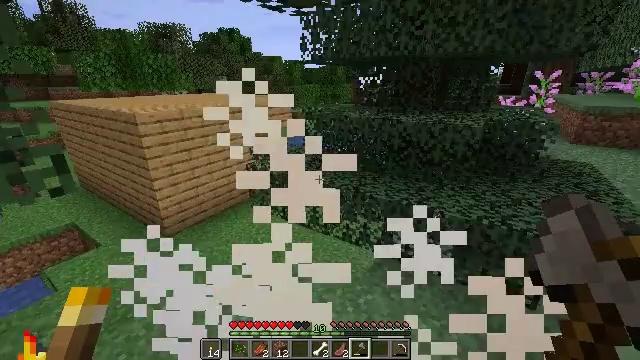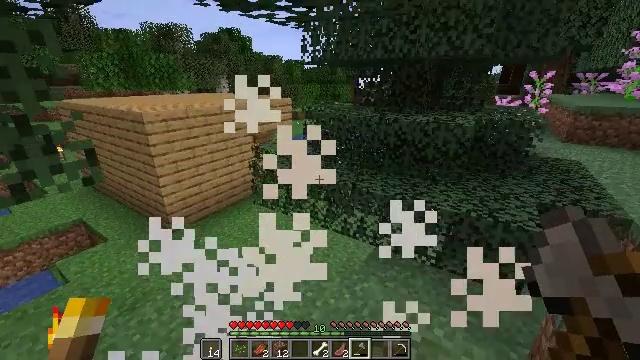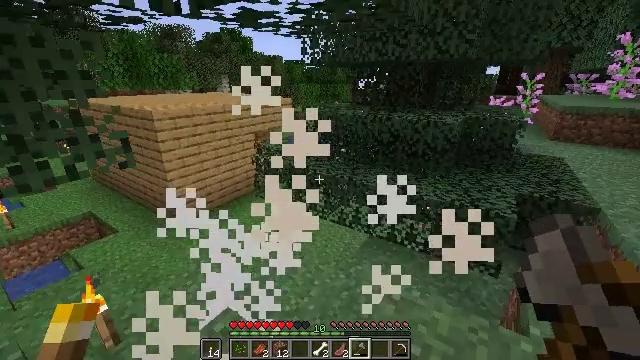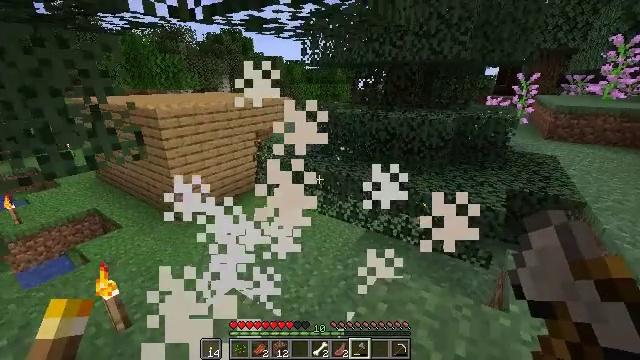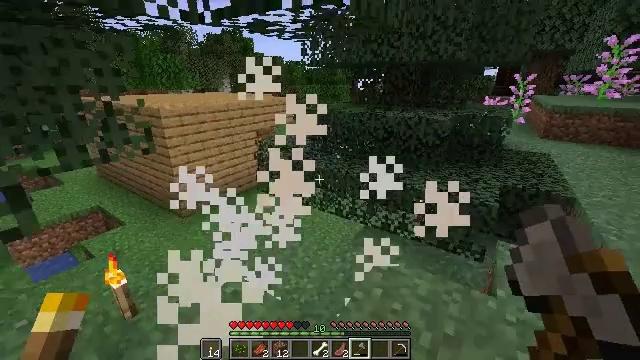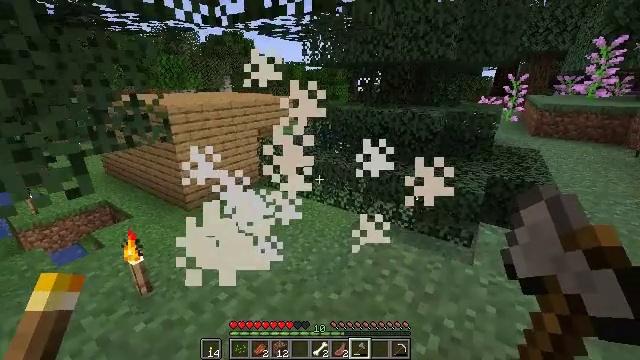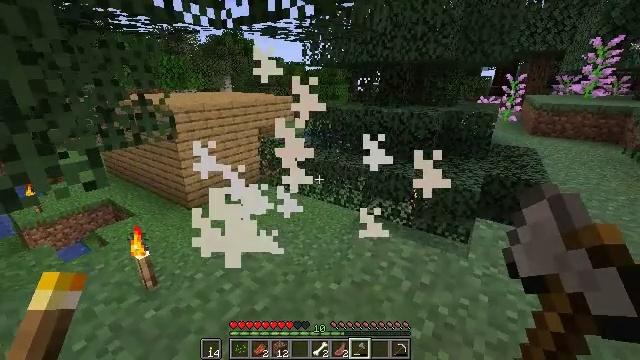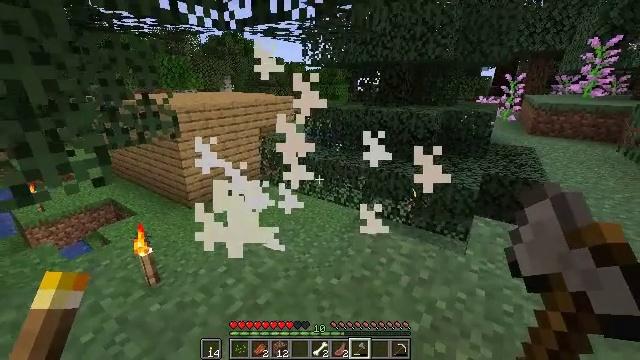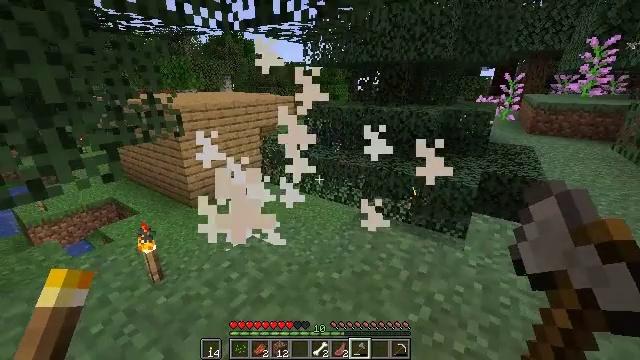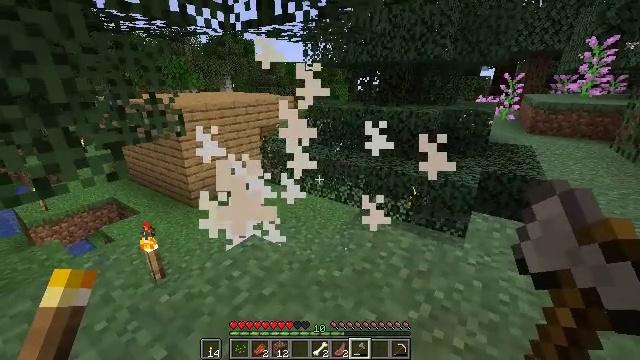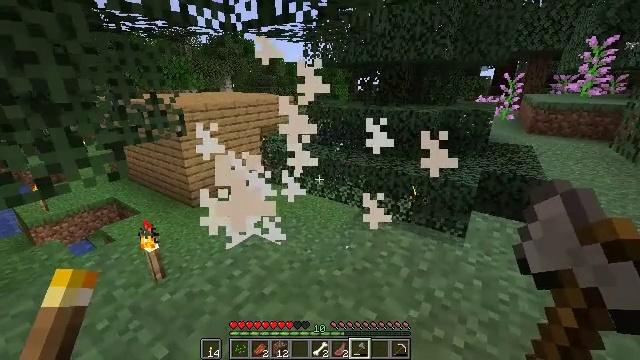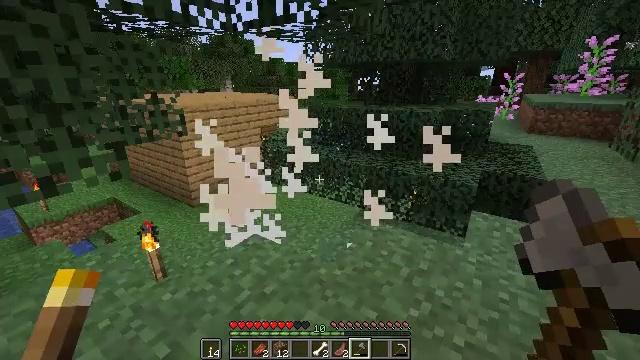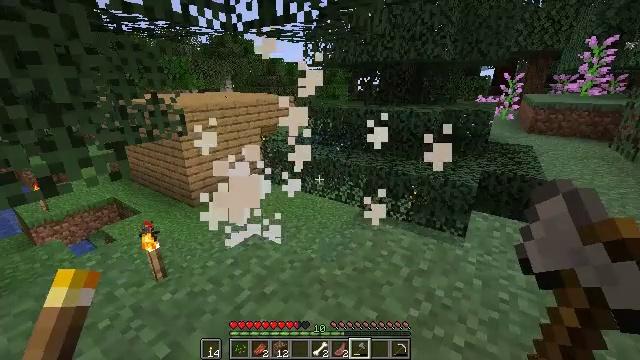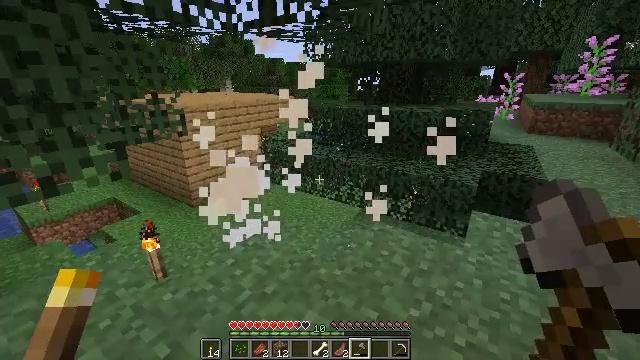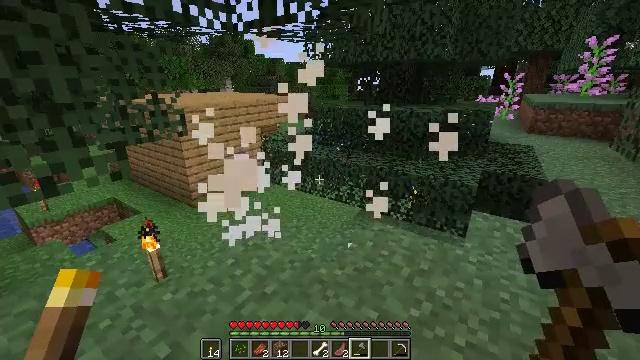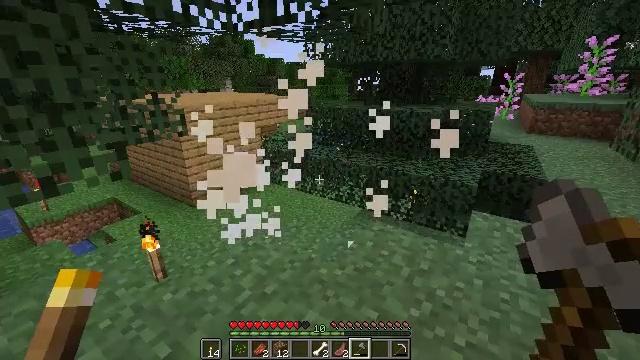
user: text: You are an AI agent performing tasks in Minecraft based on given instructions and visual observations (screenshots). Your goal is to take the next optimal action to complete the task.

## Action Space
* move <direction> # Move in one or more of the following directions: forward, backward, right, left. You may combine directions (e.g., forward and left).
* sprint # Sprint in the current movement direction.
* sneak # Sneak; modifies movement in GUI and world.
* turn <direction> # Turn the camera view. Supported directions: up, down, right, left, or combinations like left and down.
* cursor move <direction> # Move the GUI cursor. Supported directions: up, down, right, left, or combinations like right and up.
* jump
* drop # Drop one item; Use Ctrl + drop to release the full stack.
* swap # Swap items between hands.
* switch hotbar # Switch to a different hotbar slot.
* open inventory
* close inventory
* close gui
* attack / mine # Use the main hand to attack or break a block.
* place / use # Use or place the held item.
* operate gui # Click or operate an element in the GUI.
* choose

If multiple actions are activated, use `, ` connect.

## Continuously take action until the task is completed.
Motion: motion action
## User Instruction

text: Hunt the zombie.
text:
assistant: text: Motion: move back
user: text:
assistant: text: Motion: move back
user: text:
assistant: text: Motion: move back
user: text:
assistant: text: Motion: move back
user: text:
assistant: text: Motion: move back
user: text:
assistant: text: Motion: no_op
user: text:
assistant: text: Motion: no_op
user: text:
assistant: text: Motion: no_op
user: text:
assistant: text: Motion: no_op
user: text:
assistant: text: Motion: no_op
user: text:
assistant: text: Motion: no_op
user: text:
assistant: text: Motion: no_op
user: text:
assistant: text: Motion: no_op
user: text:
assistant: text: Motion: no_op
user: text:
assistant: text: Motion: no_op
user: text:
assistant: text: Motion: no_op
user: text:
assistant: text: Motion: no_op
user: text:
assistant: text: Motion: no_op
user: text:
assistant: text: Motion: no_op
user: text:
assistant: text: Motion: no_op
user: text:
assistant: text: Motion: no_op
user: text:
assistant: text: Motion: no_op
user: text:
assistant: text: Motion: no_op
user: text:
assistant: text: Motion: no_op
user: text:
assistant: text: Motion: no_op
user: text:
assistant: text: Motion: move forward
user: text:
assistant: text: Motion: move forward
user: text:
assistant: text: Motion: move forward
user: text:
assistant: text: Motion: move forward
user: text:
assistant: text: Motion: move forward